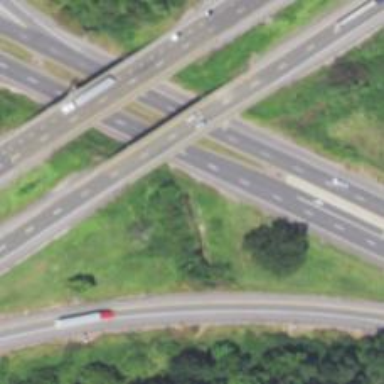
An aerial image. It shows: Primary highway with expressway characteristics.